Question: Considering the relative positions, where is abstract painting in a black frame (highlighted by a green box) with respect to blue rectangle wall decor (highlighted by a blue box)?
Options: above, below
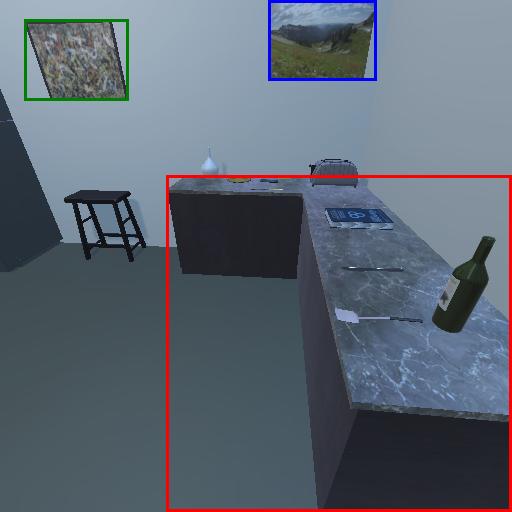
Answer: above